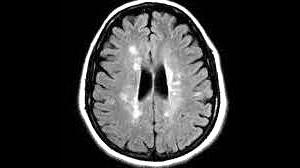
Label: notumor